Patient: sex F, age 33
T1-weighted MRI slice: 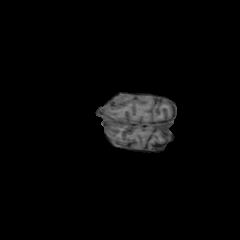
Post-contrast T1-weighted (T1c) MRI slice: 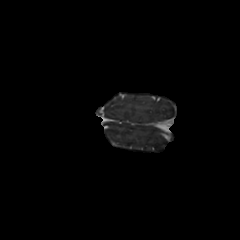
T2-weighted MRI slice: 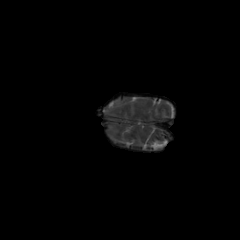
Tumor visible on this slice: no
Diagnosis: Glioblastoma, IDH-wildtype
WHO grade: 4